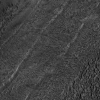
Atmospheric dust classification: not_dusty